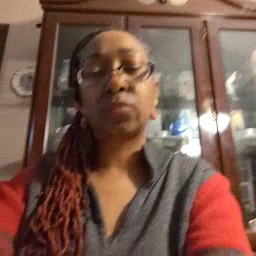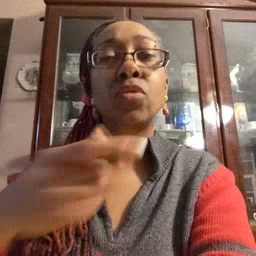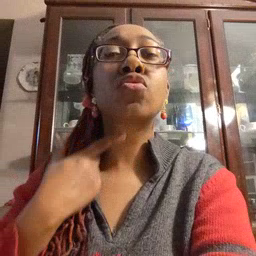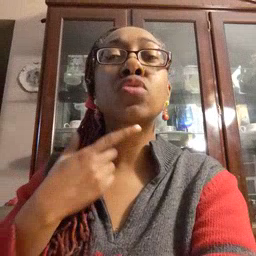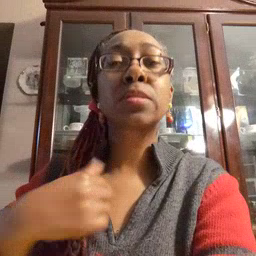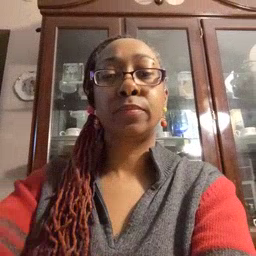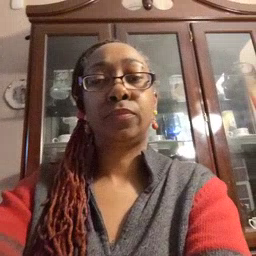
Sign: thirsty